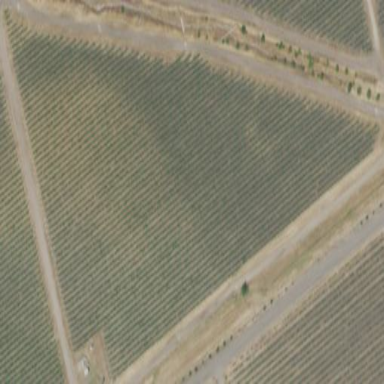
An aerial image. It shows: Vineyard with grape crops.